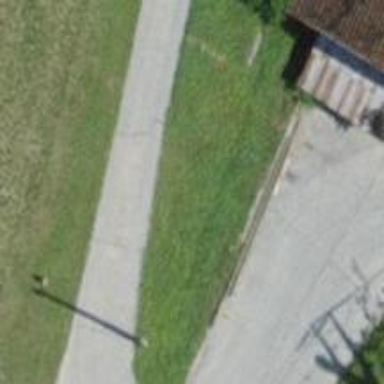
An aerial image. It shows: Unclassified road with concrete surface.